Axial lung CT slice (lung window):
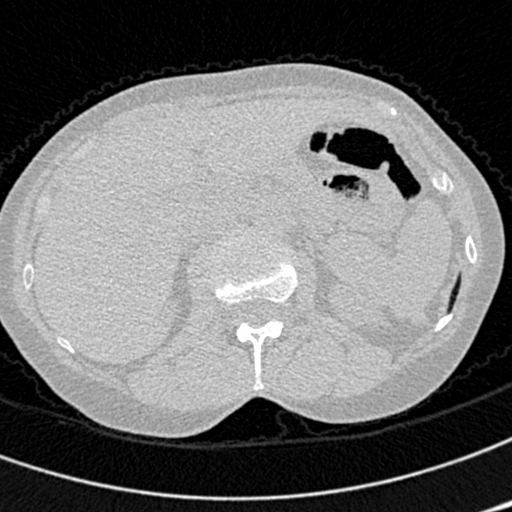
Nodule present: no